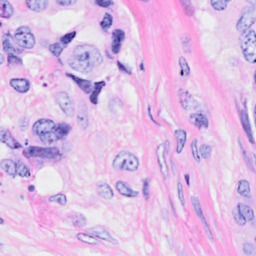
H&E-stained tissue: Breast